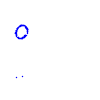
Particle: kaon